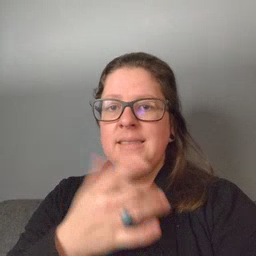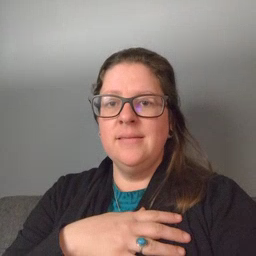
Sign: taste